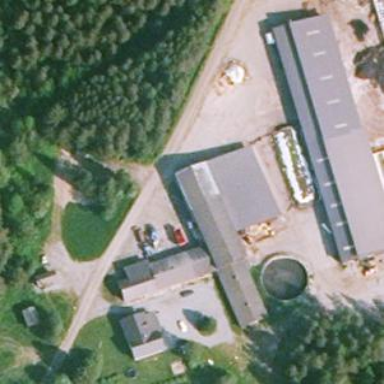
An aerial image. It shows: Farmyard area.